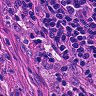
Metastatic tissue present: no